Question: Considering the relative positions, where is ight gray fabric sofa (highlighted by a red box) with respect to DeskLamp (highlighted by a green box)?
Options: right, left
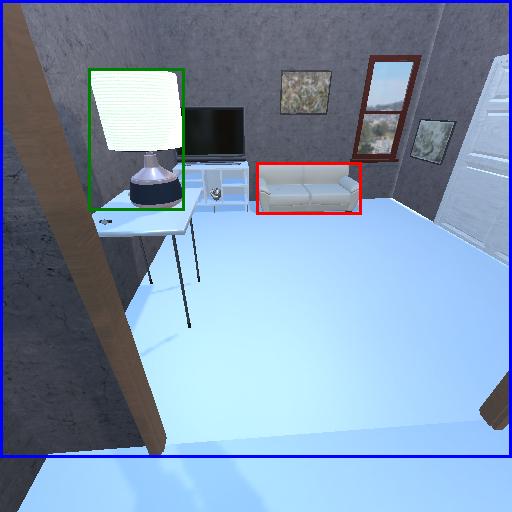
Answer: right